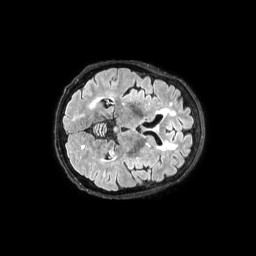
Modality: FLAIR
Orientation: axial
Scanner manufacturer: philips
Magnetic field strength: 3 T
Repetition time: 4.8 s
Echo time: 0.34 s